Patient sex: F
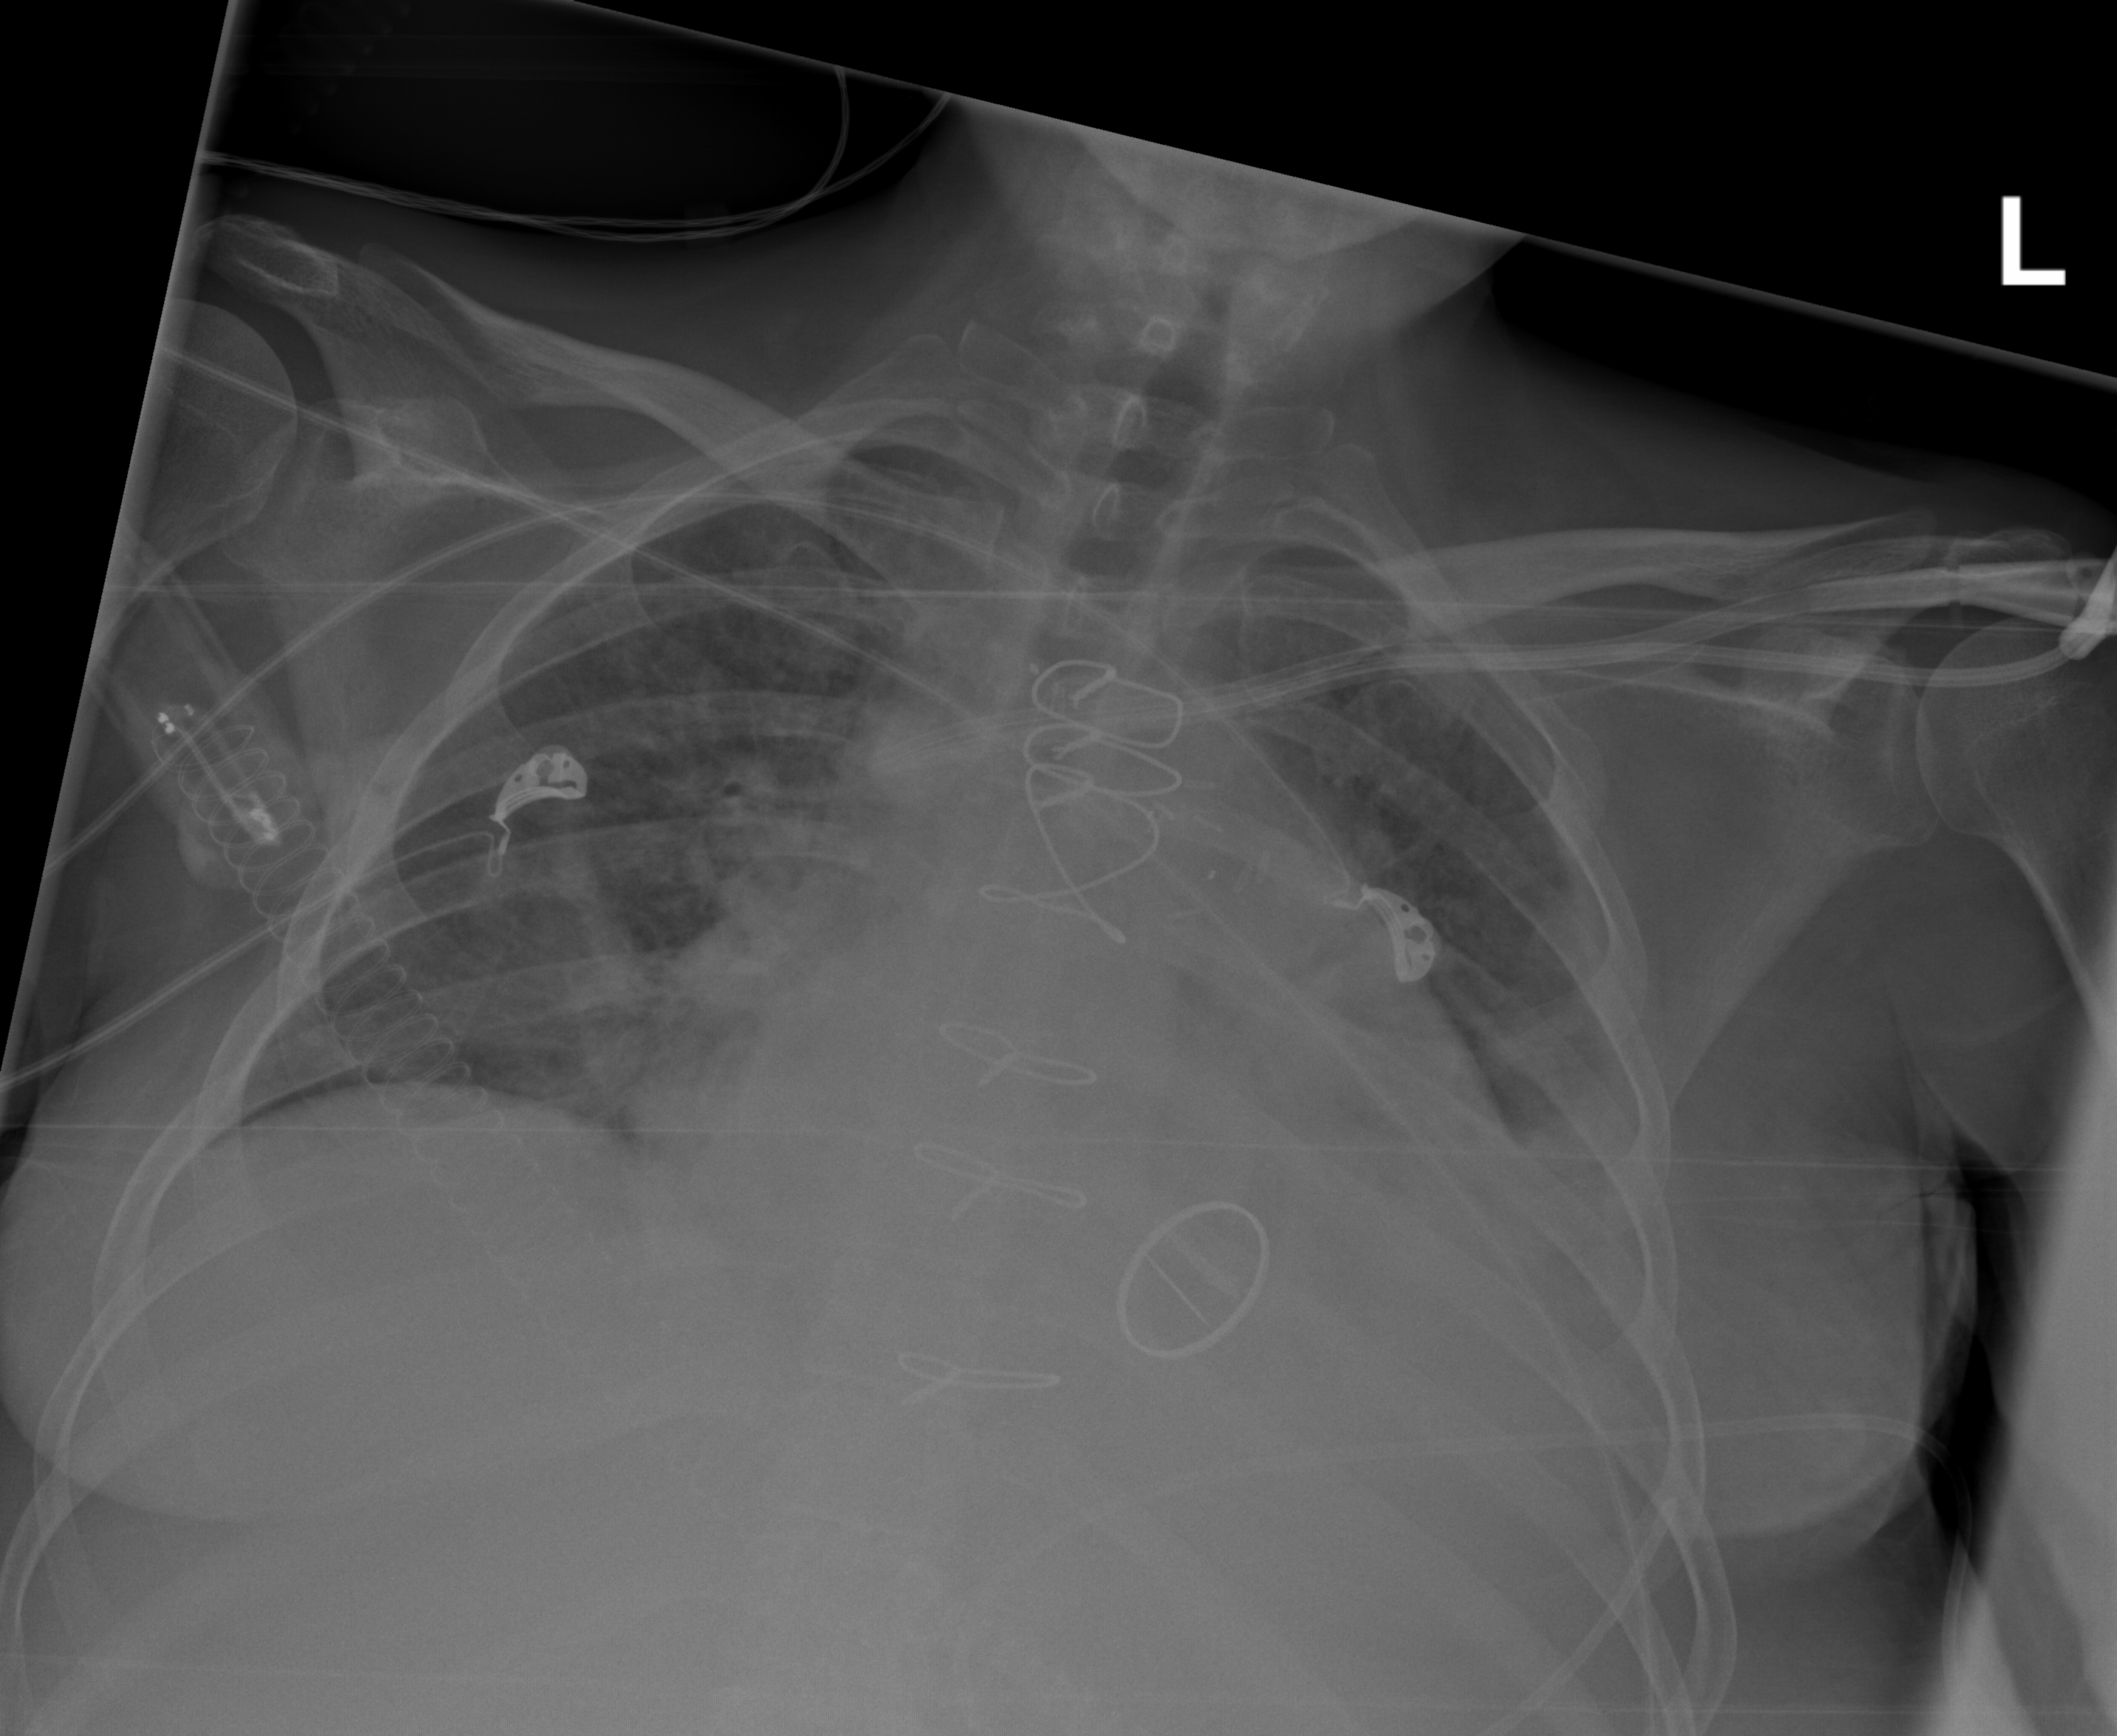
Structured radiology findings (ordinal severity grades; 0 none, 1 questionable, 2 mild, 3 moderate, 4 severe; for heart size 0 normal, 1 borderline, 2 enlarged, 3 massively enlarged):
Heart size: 3
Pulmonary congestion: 2
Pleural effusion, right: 0
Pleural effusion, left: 3
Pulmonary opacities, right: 2
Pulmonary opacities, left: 2
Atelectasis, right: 2
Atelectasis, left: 3